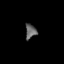
Tissue: lung
Cell type: Endothelial cells
Senescence score: 0.2411
Nuclear area (px): 158
Mean DAPI intensity: 97.975